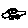
Label: car